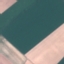
Land use / land cover: AnnualCrop